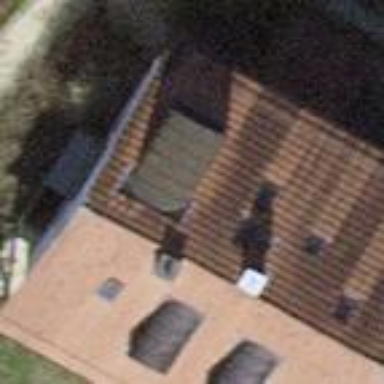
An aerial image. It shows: Building with tile roof.